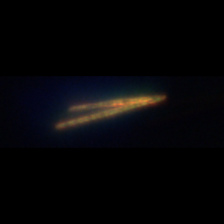
Taxon: Thalassionema
Group: Diatoms